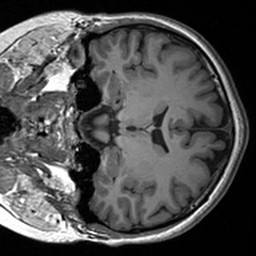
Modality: T1w
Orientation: coronal
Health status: healthy
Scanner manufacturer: siemens
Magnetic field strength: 3 T
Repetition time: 1.9 s
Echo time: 0.00227 s